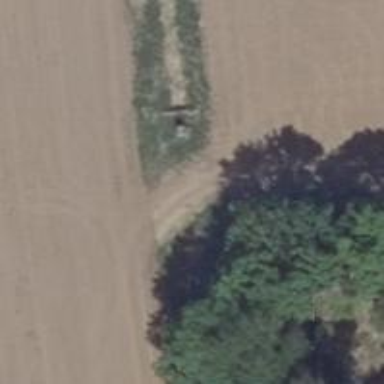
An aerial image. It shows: Hunting stand.